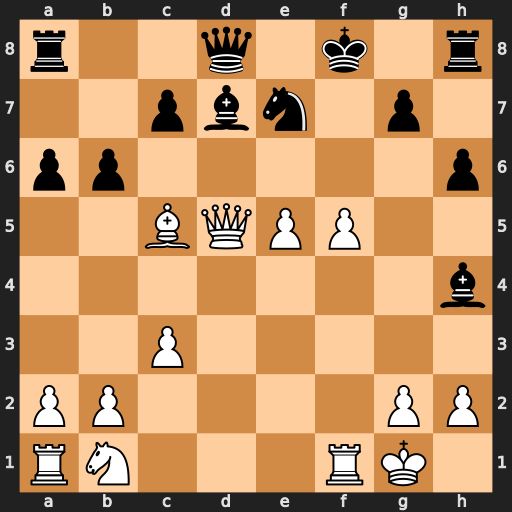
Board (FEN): r2q1k1r/2pbn1p1/pp5p/2BQPP2/7b/2P5/PP4PP/RN3RK1
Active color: w
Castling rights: -
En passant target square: -
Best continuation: f6 gxf6 exf6 bxc5 fxe7+